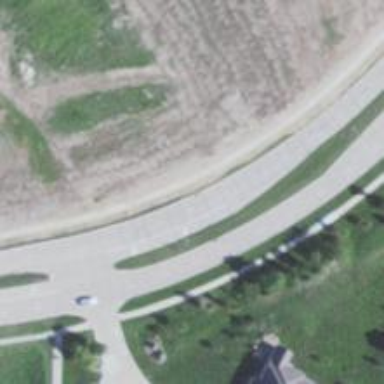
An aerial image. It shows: Secondary road.